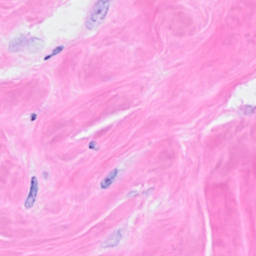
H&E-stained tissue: Breast